Question: I'm creating an app with Xamarin Forms and I want to implement a datetimepicker like this in iOS
<URL>
I have found how to implement a TimePicker or a DatePicker but not all in one. Is there any way to add it to Xamarin Forms?
Is there any way to create it in Xamarin Forms?
'''
<DatePicker
x:Name="inicioDatePicker"
Format="D"
DateSelected="OnDateSelected"
Date="{Binding InicioDatePicker}"/>
'''
Thank you. Regards
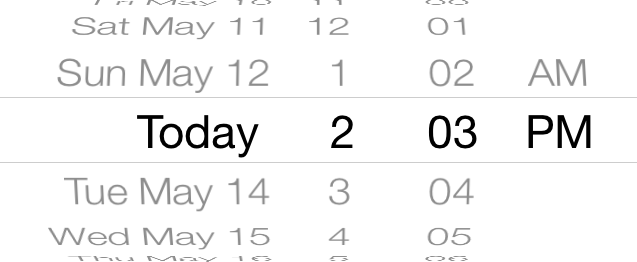
Answer: You should add Event when the value of Picker changed.Refer the following code
'''
//...
using ObjCRuntime;
//...
protected override void OnElementChanged(ElementChangedEventArgs<DatePicker> e)
{
base.OnElementChanged(e);
if (Control != null)
{
UIDatePicker dateTimePicker = (UIDatePicker)Control.InputView;
dateTimePicker.Mode = UIDatePickerMode.DateAndTime;
dateTimePicker.AddTarget(this, new Selector("DateChanged:"), UIControlEvent.ValueChanged);
NSDateFormatter dateFormat = new NSDateFormatter();
dateFormat.DateFormat = "dd/MM/yyyy HH:mm";
var text = (UITextField)Control;
text.Text = dateFormat.ToString(dateTimePicker.Date);
}
}
[Export("DateChanged:")]
public void DateChanged(UIDatePicker picker)
{
NSDateFormatter dateFormat = new NSDateFormatter();
dateFormat.DateFormat = "dd/MM/yyyy HH:mm";
var text = (UITextField)Control;
text.Text = dateFormat.ToString(picker.Date);
}
'''